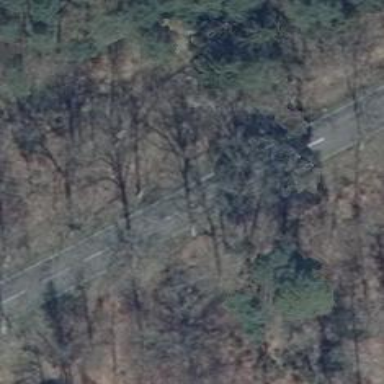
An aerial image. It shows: Asphalt road classified as tertiary.